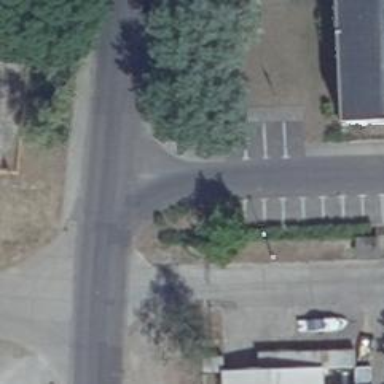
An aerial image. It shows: Road serving as parking aisle.